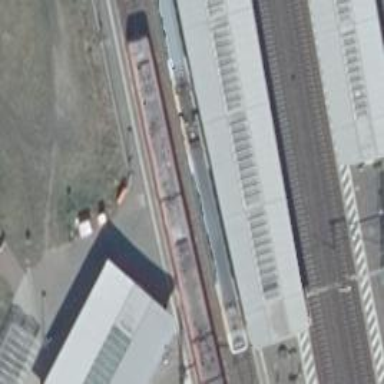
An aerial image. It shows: Close-up of railway platform edge.